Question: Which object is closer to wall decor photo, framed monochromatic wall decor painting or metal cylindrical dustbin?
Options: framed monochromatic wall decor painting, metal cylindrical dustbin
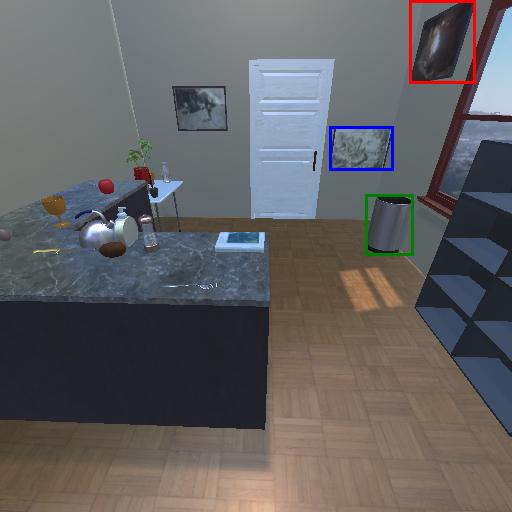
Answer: framed monochromatic wall decor painting